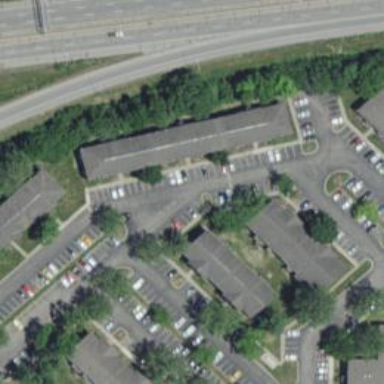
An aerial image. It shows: Parking area.